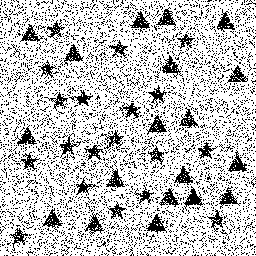
Squares: 0
Triangles: 19
Stars: 19
Total shapes: 38